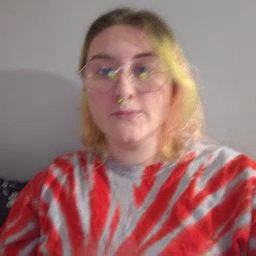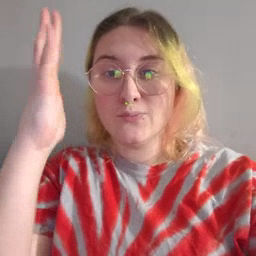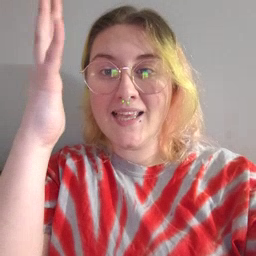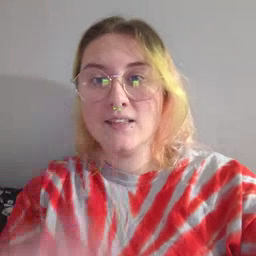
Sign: tree